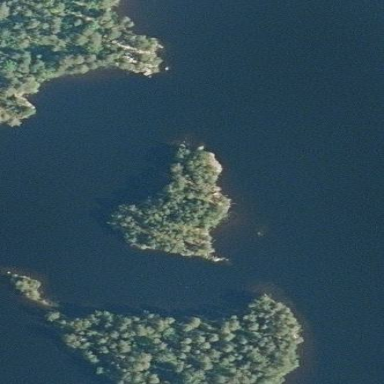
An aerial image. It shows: Image showing island.